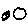
Label: moon